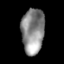
Tissue: lung
Cell type: Epithelial cells
Senescence score: 0.213
Nuclear area (px): 1018
Mean DAPI intensity: 138.723